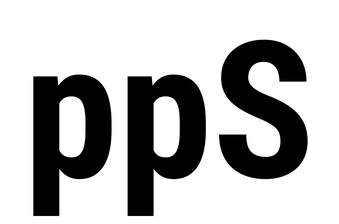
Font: Roboto_Condensed_Bold